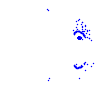
Particle: pion